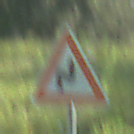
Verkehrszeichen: DoppelkurveRechts
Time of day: MorningAfternoon
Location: Outdoor (Nature)
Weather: Clear
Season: NotSpecified
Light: Natural